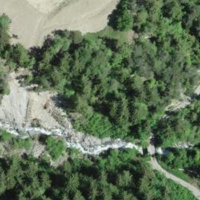
EUNIS habitat code: 43
Species observed at this site:
Aesculus hippocastanum